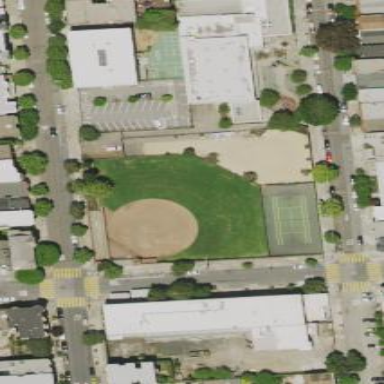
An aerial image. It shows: Grassy baseball pitch for leisure sports.